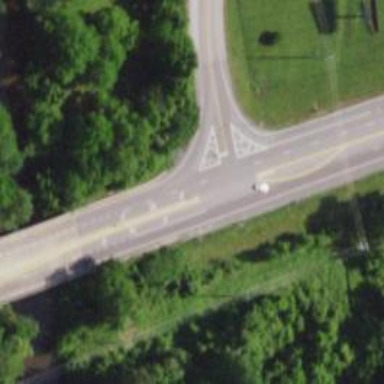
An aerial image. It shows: Asphalt road with secondary link designation.